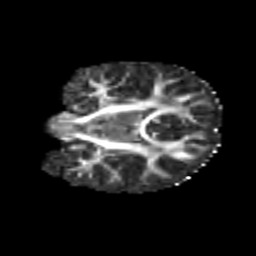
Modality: FA
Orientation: coronal
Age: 6
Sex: female
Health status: healthy